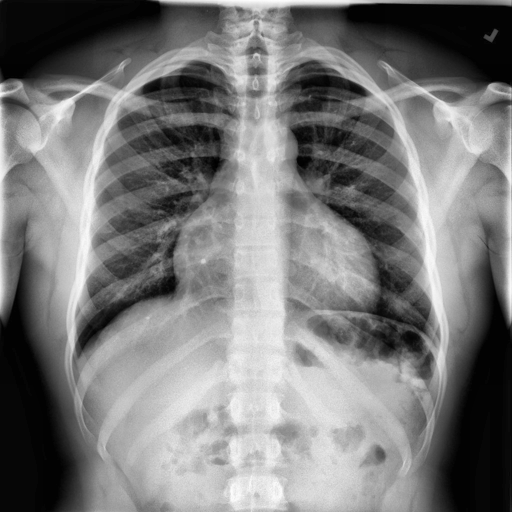
Finding: NORMAL